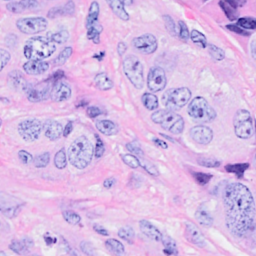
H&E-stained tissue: Breast